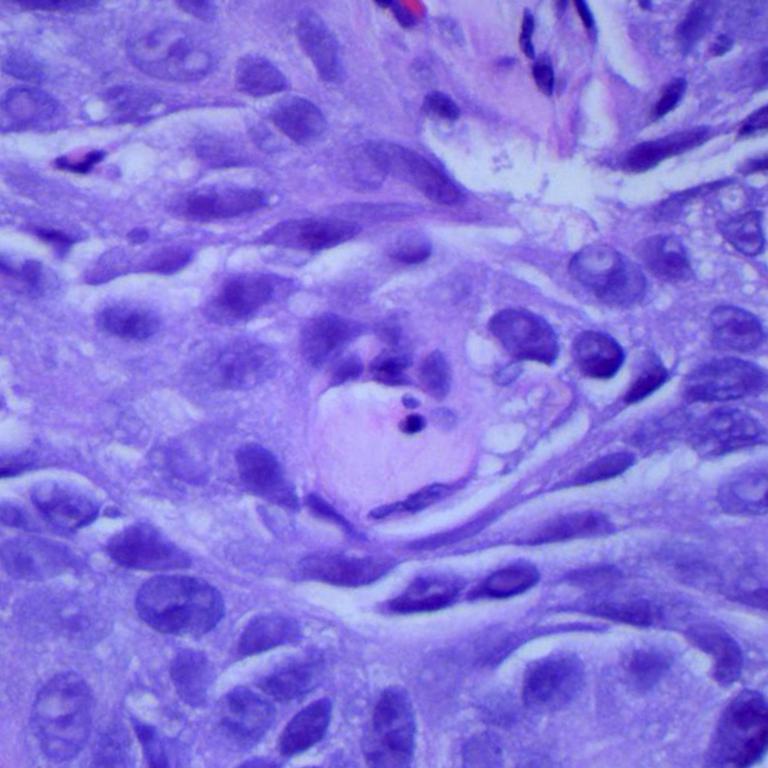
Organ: lung
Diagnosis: squamous carcinomas